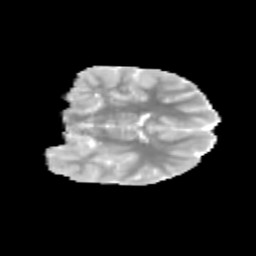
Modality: MD
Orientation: coronal
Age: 11
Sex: female
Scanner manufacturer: siemens
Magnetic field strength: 3 T
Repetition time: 3.8 s
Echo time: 0.07 s